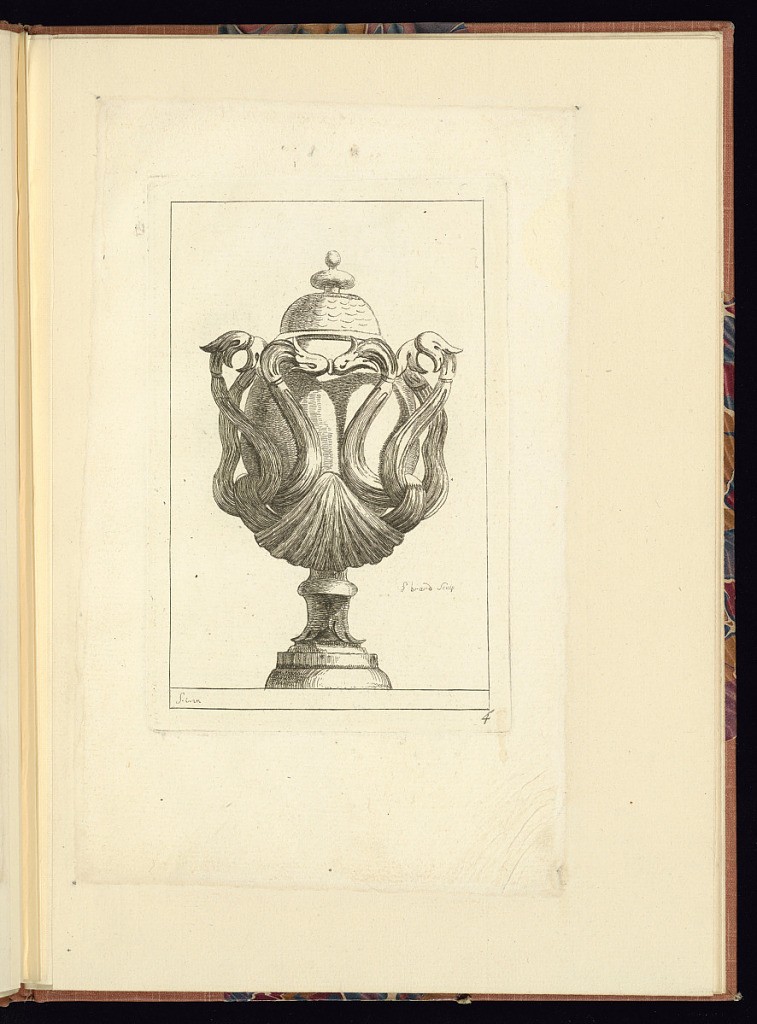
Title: Ornamental Vase Design
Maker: Louis Doré, French, active 18th century
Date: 1750-1800
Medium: Etching on laid paper
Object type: Print
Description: Lidded vase design with a tiered finial and indication of a fish scale pattern on the lid. There are three pairs of curving, sinuous handles that marge from the base of the vase and connect at the shoulder of the vase in pairs. The plate is signed and numbered.